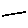
Label: line